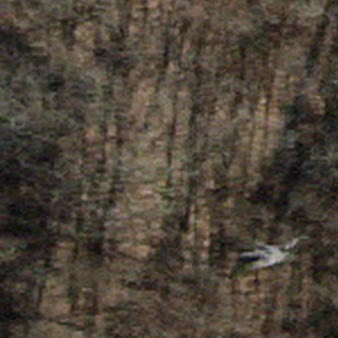
Label: other